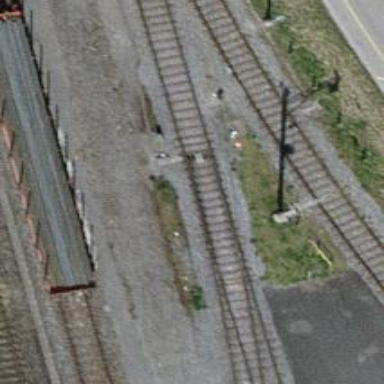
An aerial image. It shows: Railway switch.